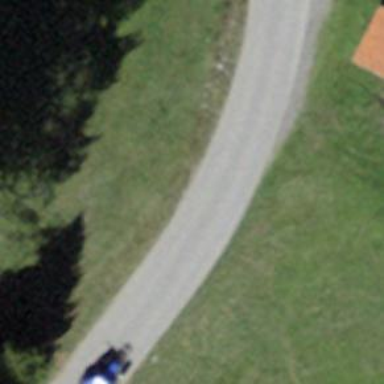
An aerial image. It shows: Unclassified road with asphalt surface.